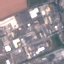
Label: Industrial